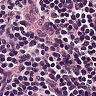
Metastatic tissue present: no